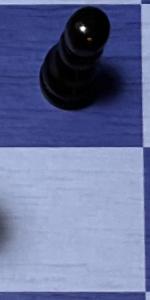
Label: Empty